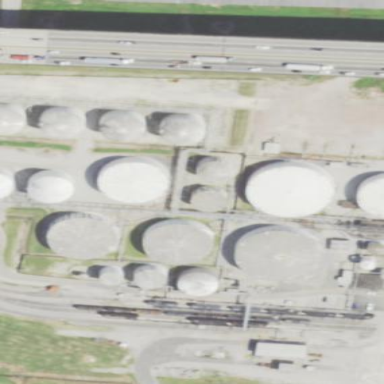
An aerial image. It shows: Industrial area designated as petroleum terminal.